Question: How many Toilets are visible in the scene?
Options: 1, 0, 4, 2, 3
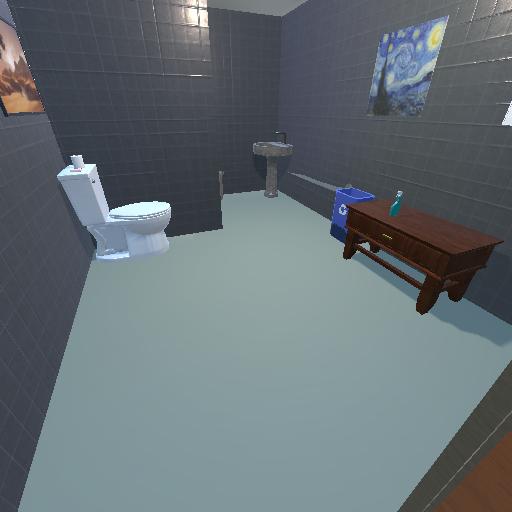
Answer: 1